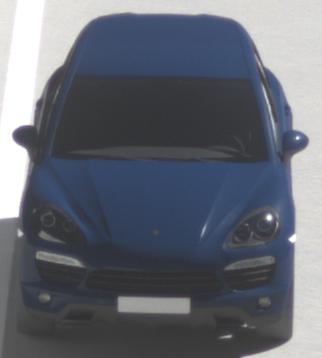
Make: Porsche
Model: Cayenne
Detailed model: Cayenne (958)
Model produced from: 2010/05
Model produced until: 2014/07
Doors: 5
Color: blue
Road condition: dry road
Daytime: morning or afternoon
Contrast: high contrast